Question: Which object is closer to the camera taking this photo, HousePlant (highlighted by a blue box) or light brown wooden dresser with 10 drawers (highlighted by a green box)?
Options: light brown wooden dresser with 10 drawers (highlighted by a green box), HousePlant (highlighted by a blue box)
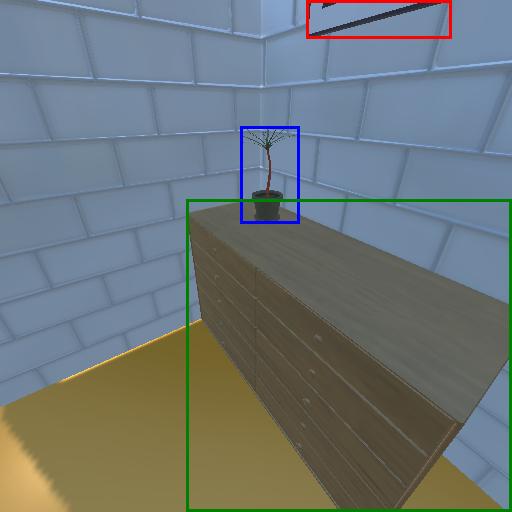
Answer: light brown wooden dresser with 10 drawers (highlighted by a green box)